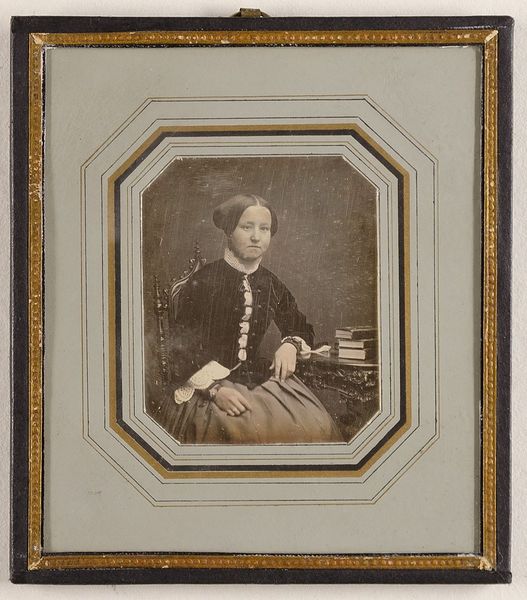
Titel: Fräulein Isabella Millington
Künstler: Wilhelm Breuning
Standort: Hamburg
Institution: Museum für Kunst und Gewerbe Hamburg
Schlagwörter: frau, bildnis, portrait, figur, person, foto, fotografie, photographie, photo, lichtbild, daguerreotypie, konterfei, historische, bildwerke, angewandte und bildende kunst, hessische systematik, porträt, mädchen, persönlichkeit, porträtfotografie, porträtphotographie